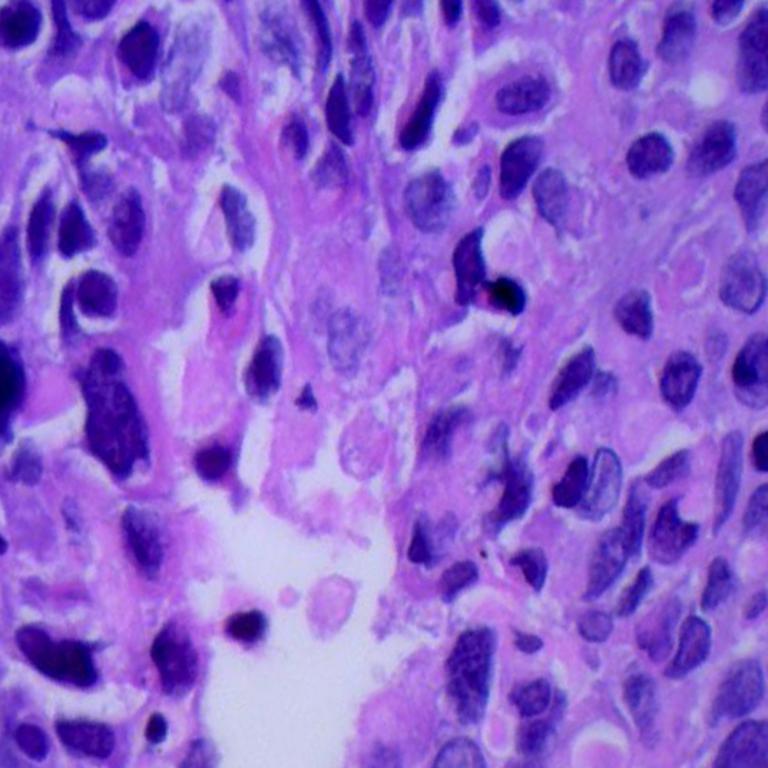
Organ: lung
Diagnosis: squamous carcinomas